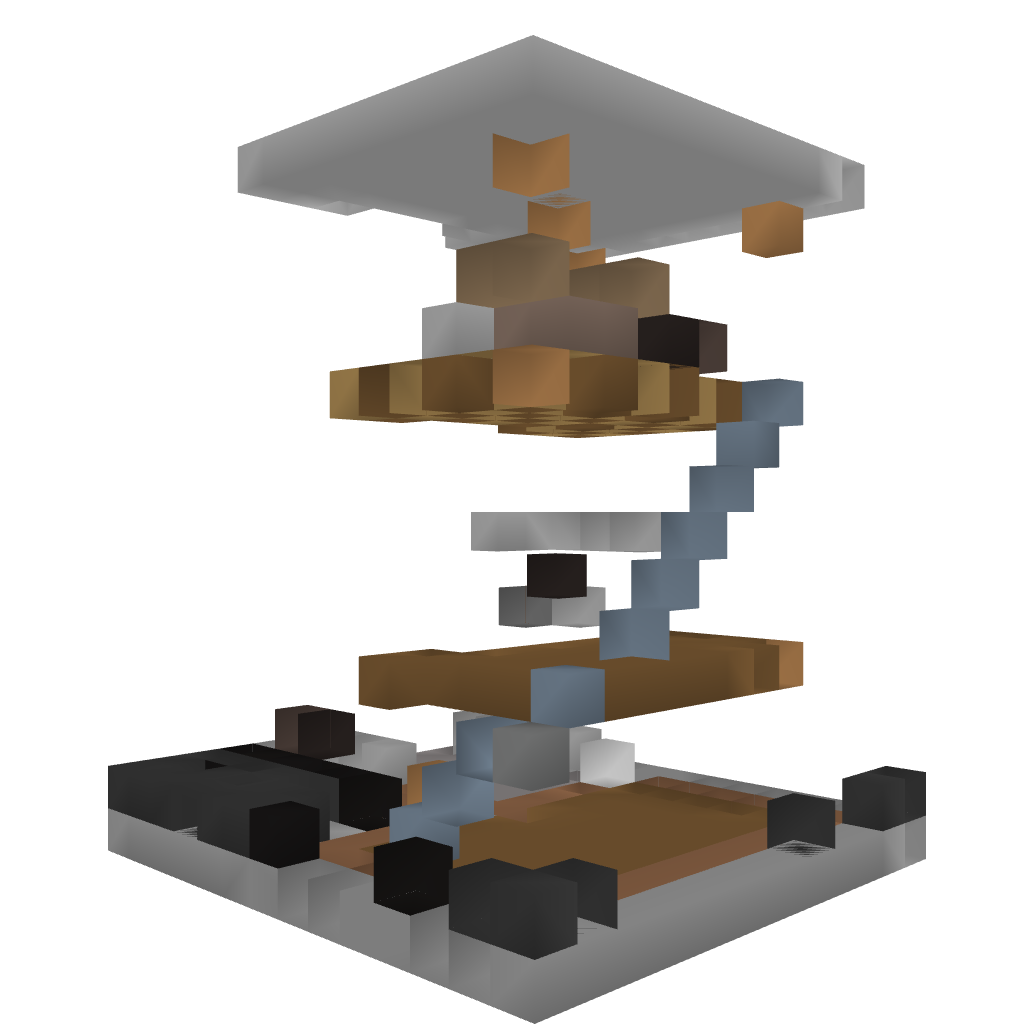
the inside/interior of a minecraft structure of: Modern Town House